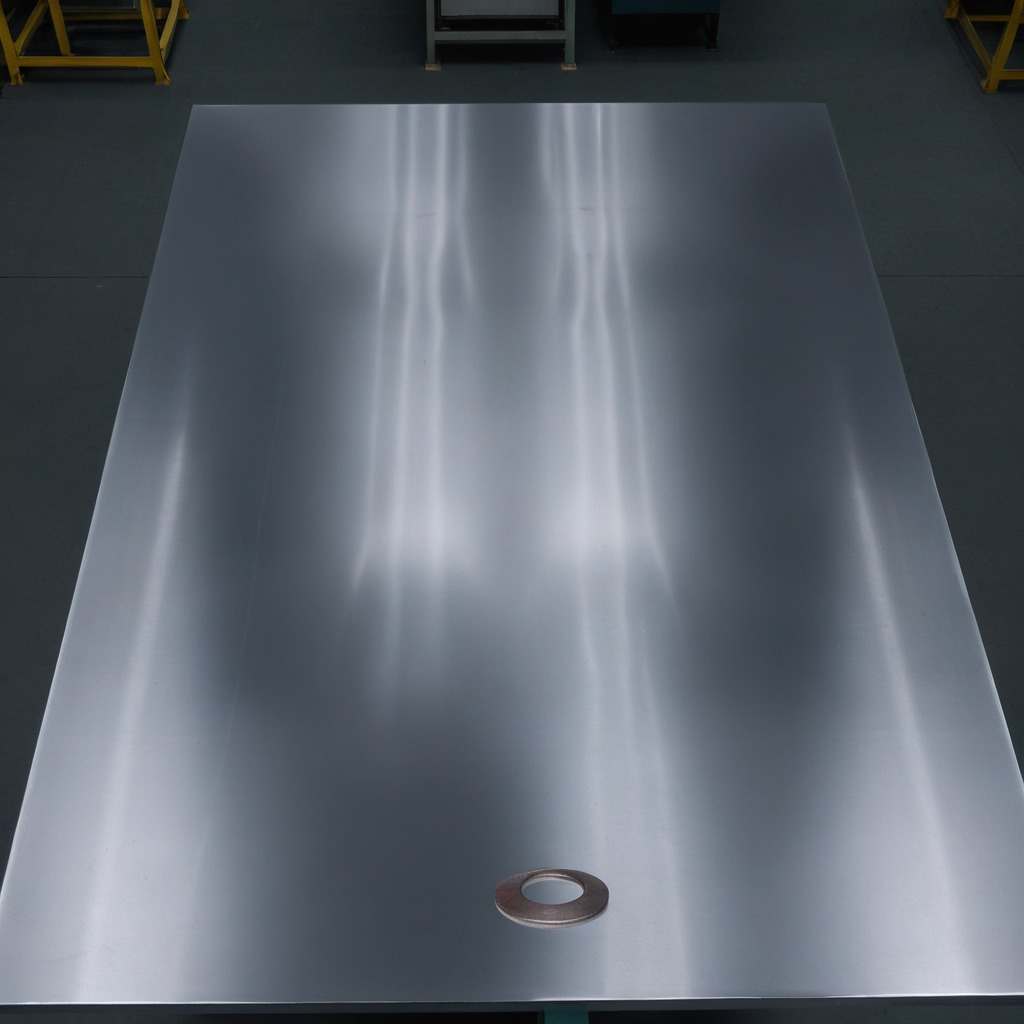
A flat metal washer is lying on the tabletop.